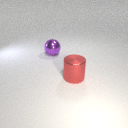
large purple metal sphere behind large red metal cylinder